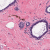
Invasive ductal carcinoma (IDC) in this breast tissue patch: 0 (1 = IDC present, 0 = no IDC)